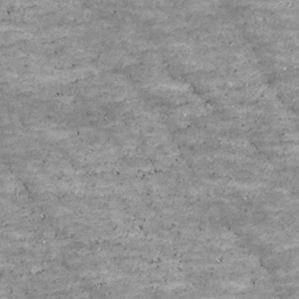
Label: non_frost